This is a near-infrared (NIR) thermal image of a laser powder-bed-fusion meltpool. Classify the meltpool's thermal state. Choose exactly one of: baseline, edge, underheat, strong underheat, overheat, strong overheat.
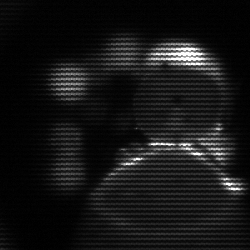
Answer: edge